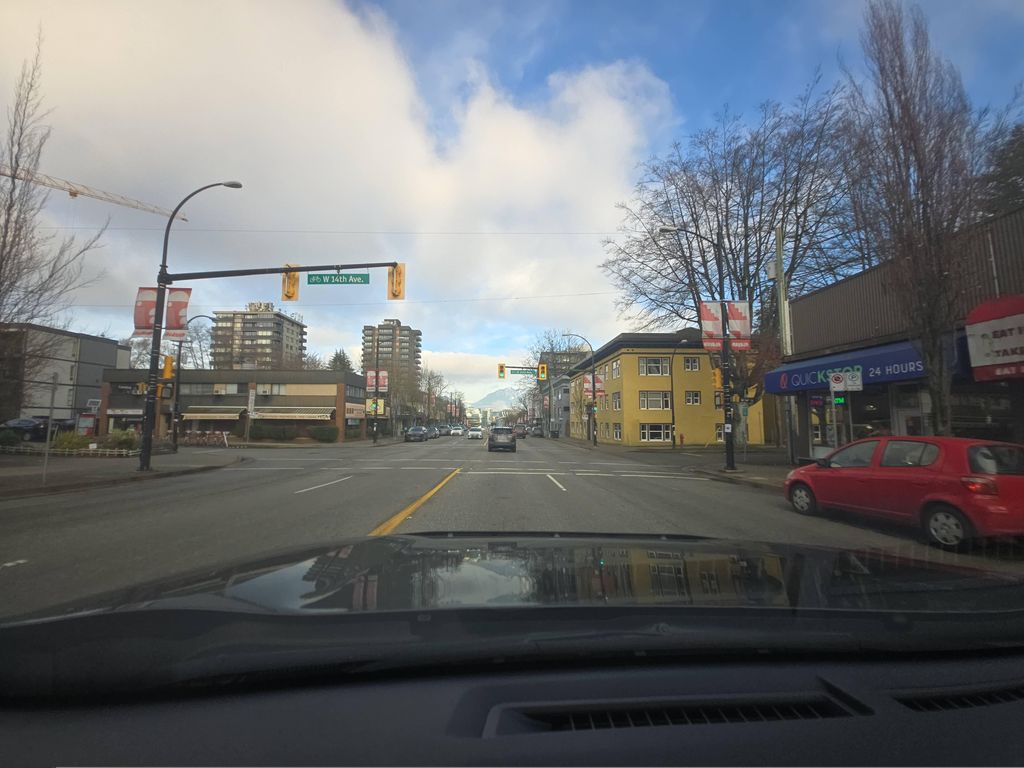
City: vancouver